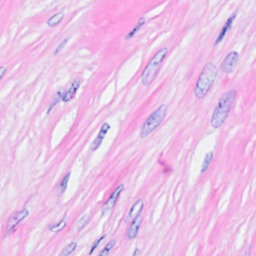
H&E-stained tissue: Breast